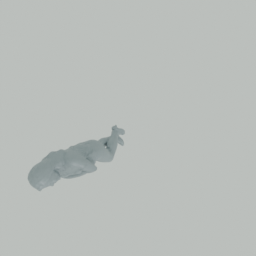
Label: people